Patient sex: F
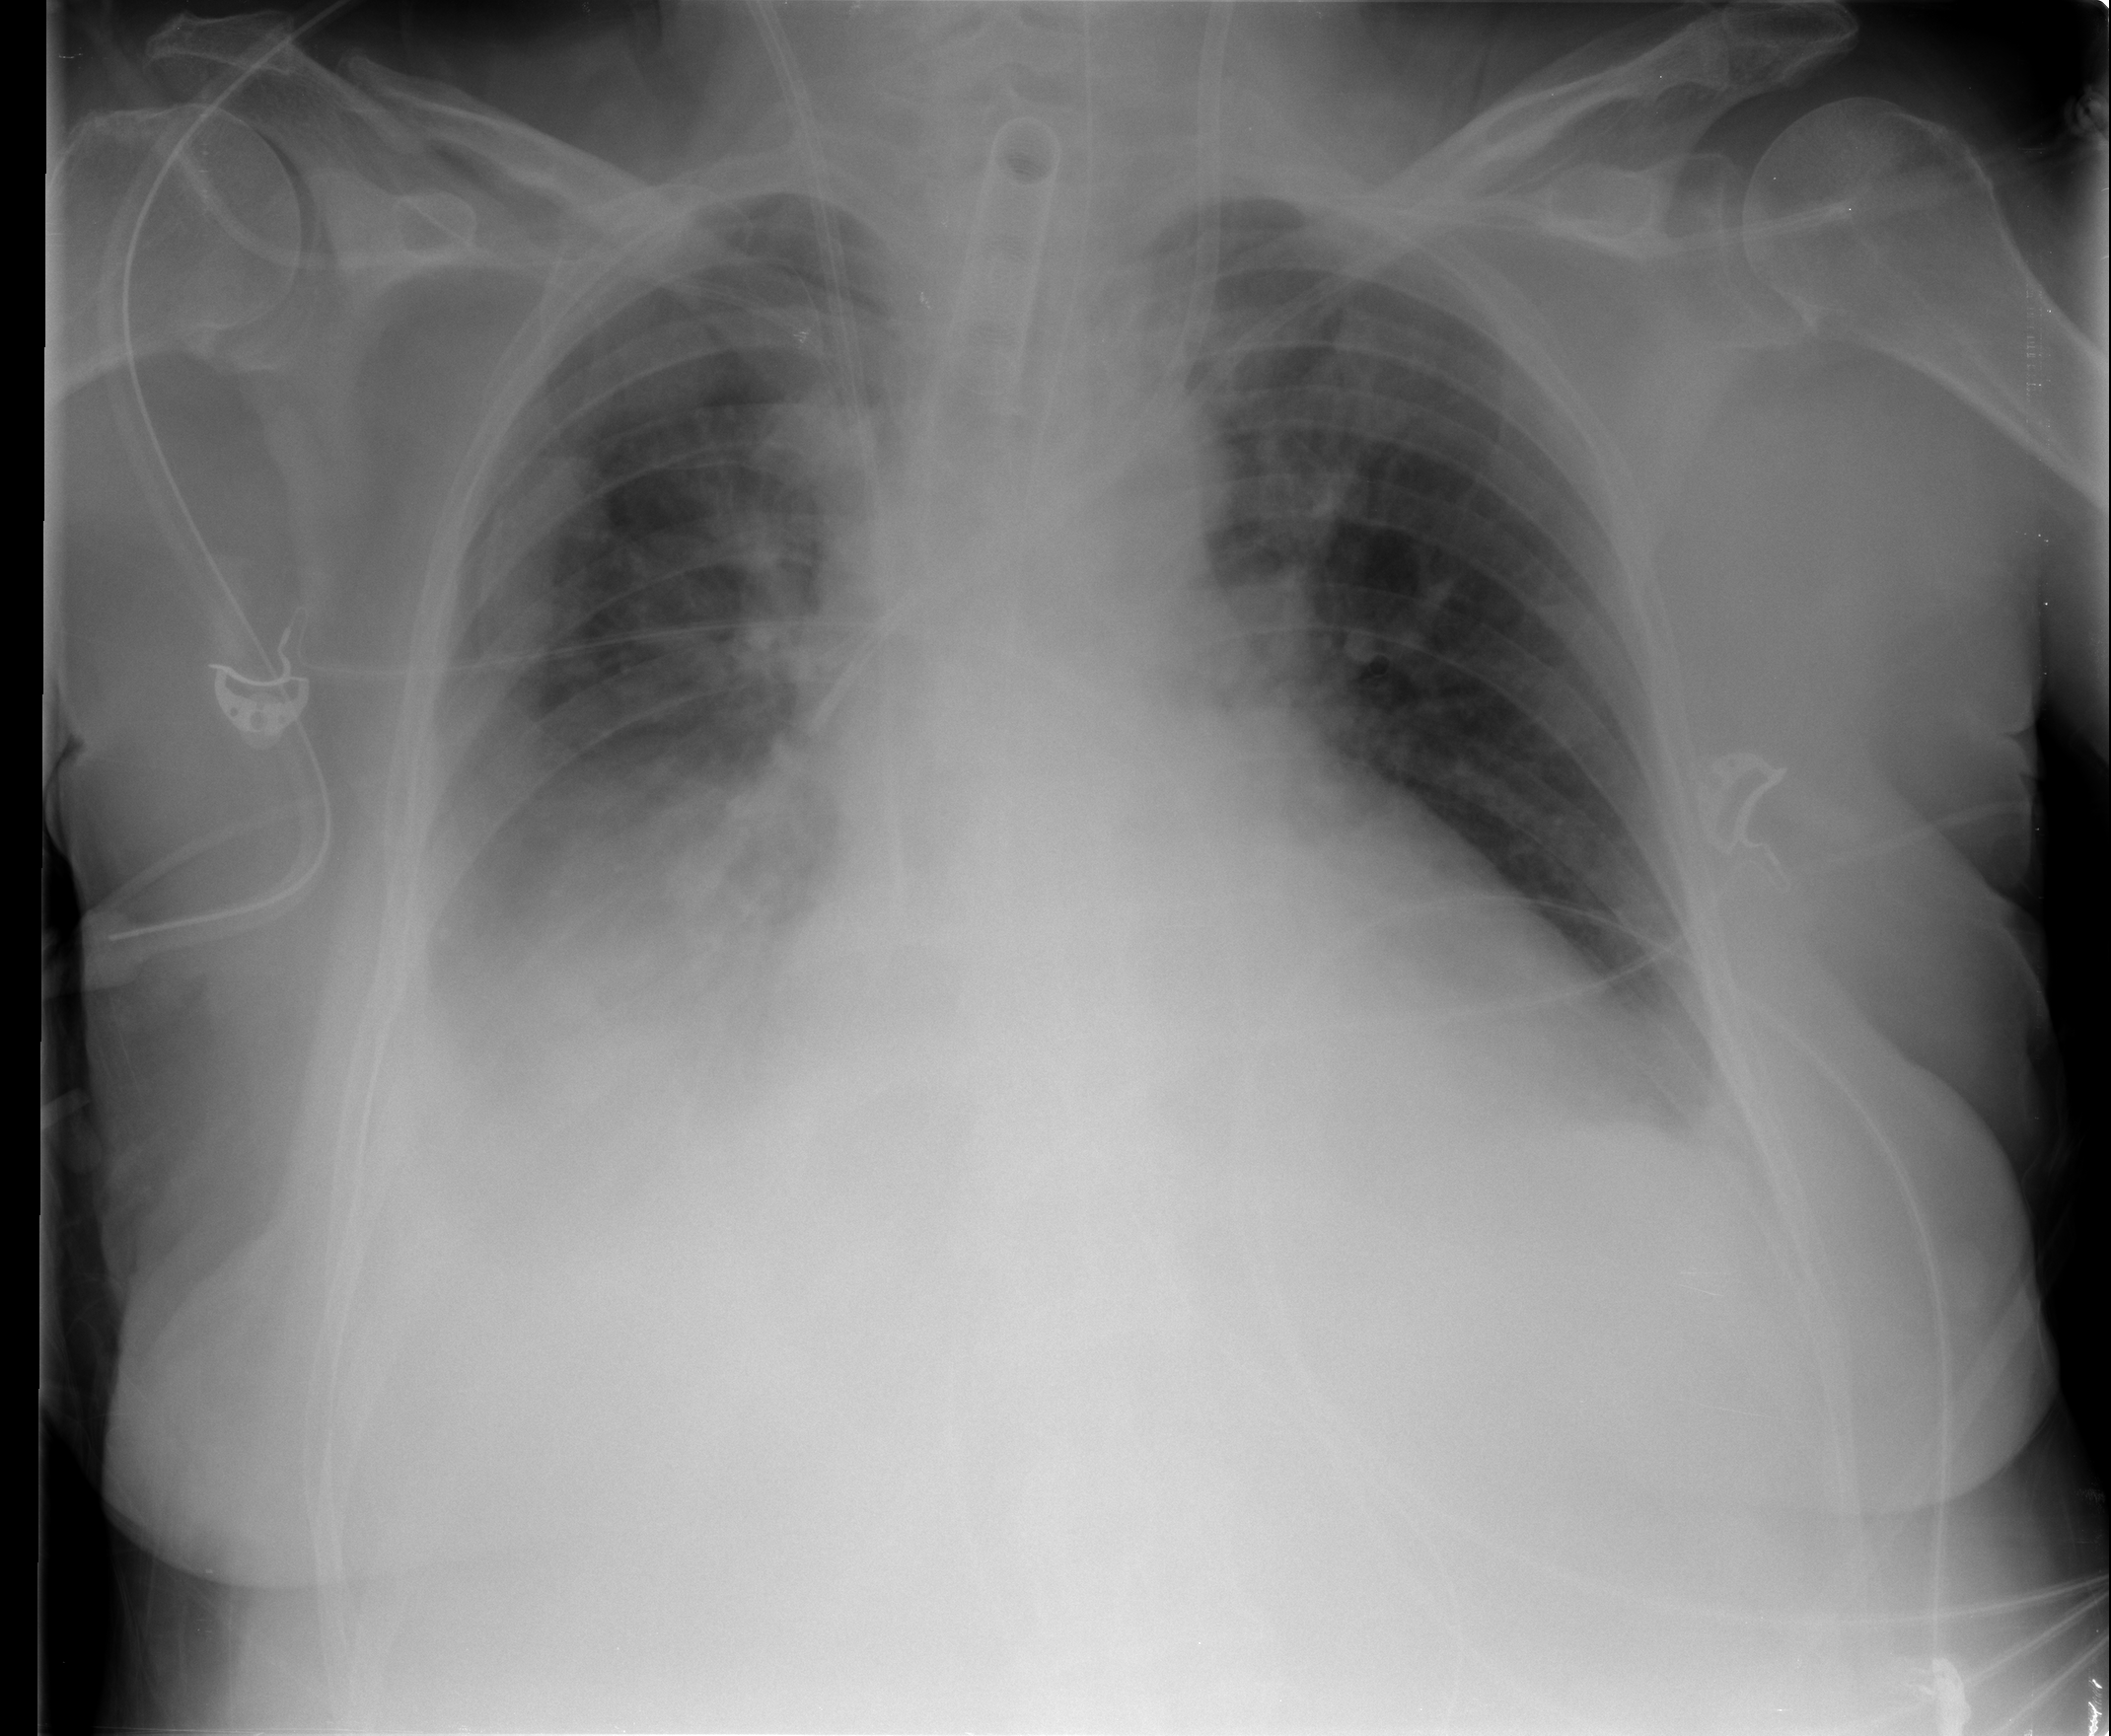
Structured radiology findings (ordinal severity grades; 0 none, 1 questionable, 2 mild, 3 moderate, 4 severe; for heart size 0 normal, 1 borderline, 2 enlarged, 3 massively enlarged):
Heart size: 2
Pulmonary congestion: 2
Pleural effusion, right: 3
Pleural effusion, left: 2
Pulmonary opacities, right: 2
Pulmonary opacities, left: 0
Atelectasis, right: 2
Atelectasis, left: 2